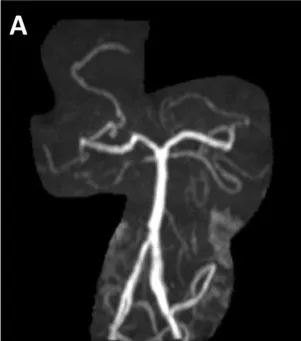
Radiographic and Intraoperative Images of Fenestrated Vertebral Artery. MRA time of flight study demonstrating rotated views of the vertebrobasilar circulation. The right vertebral artery demonstrates fenestration in the V4 segment (A-C).
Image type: radiology (mri)